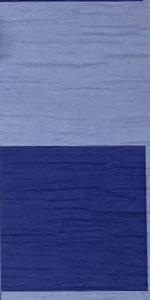
Label: Empty